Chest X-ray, PA view. Patient: 48 years old, sex M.
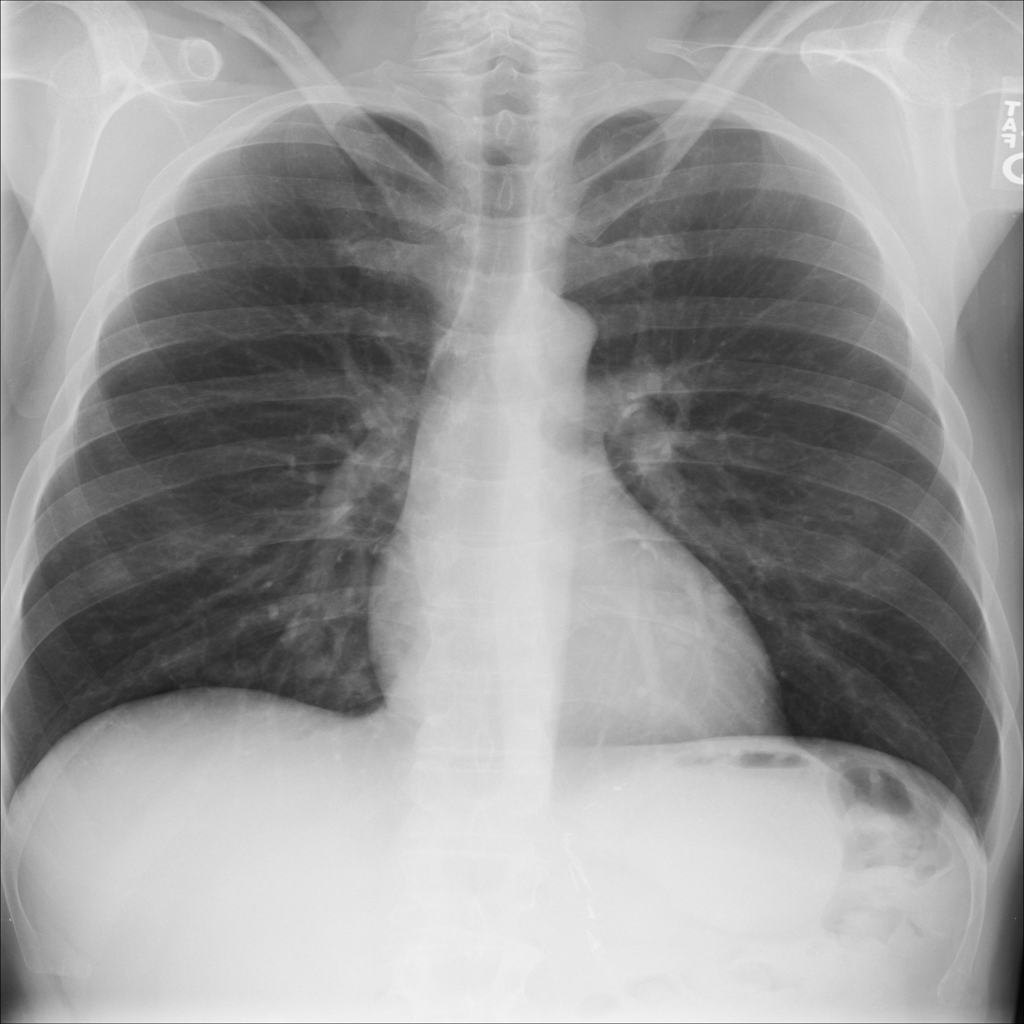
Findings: Nodule